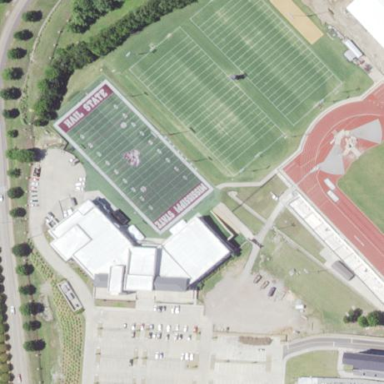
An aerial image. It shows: American football pitch for leisure and sport activities.